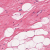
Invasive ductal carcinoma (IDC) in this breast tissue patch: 0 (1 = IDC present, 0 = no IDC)